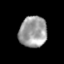
Tissue: skin
Cell type: Others
Senescence score: 0.2589
Nuclear area (px): 844
Mean DAPI intensity: 157.389